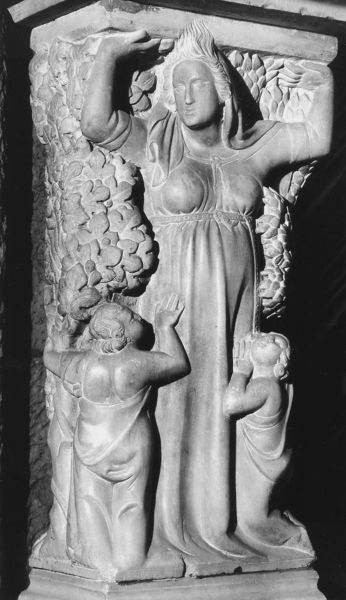
Titel: Caritas vom Grabmal der Katharina von Österreich
Standort: Neapel, S. Lorenzo Maggiore (EU - I - Kampanien)
Schlagwörter: baum, blätter, bäume, menschen, blumen, brust, busen, ellbogen, frau, kleid, marmor, mund, nase, säule, arme, blicke, falten, halten, stein, tragen, hände, figur, gewand, mutter, pflanzen, kinder, skulptur, statue, relief, brüste, fassade, last, figuren, romantik, ernst, fotografie, stütze, schwarzweiß, beten, kniend, romanik, verehrung, betend, stemmen, träger, bitten, figurengruppe, trägerin, mitellalter, kore, koriatide